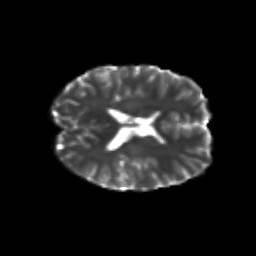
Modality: T2w
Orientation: axial
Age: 24
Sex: male
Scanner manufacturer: siemens
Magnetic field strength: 3 T
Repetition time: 3.5 s
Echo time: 0.104 s